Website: ulta-beauty
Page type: address-validator
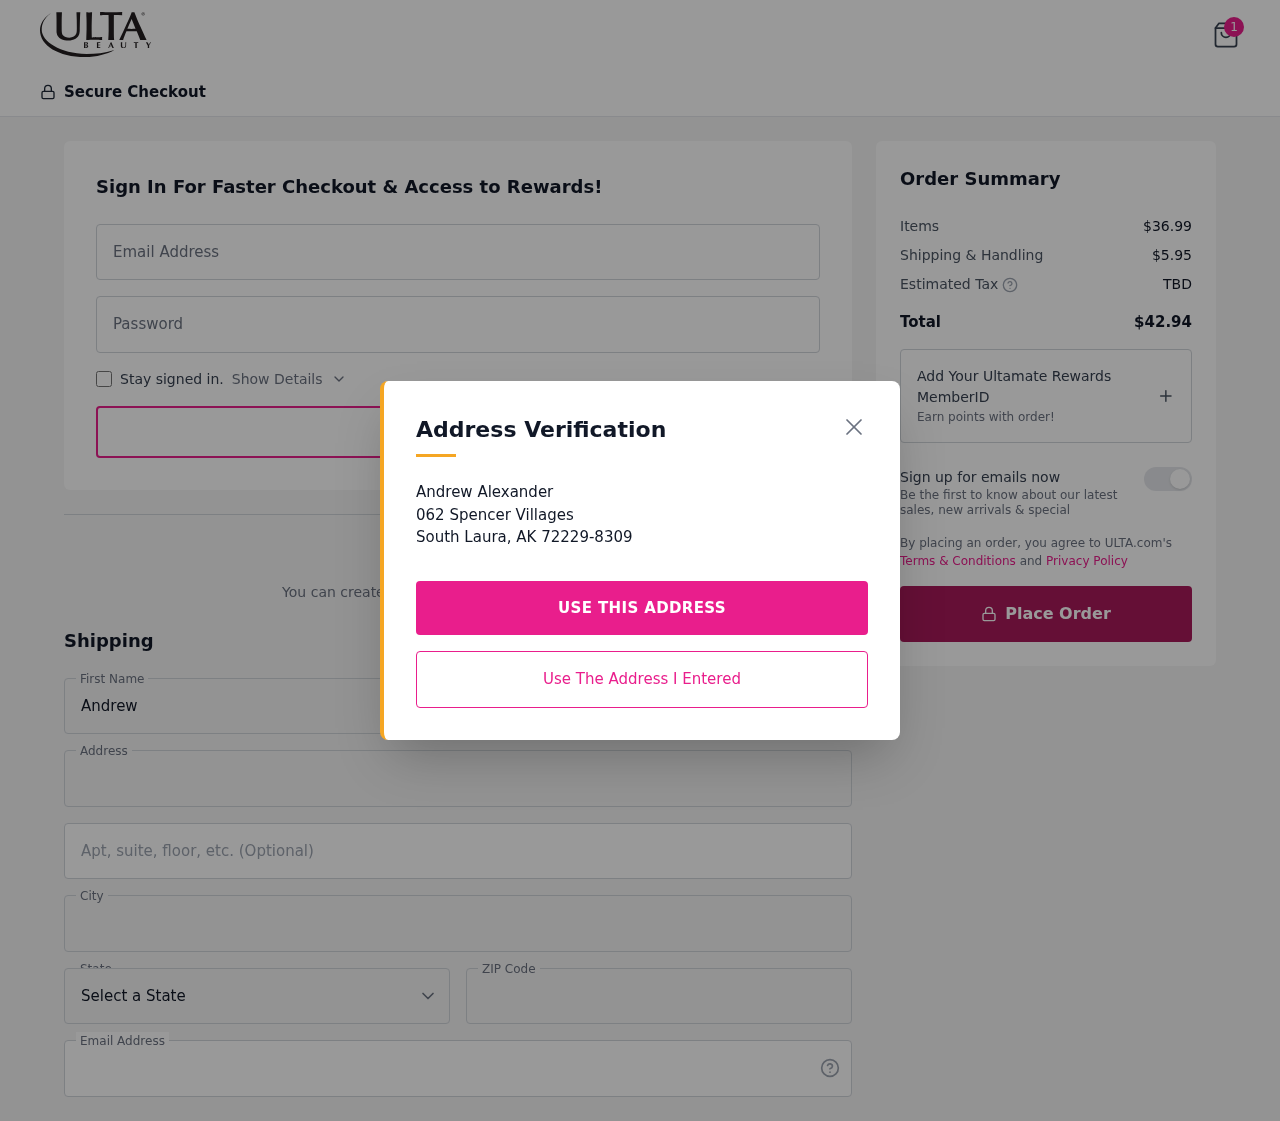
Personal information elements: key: PII_CITY
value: South Laura
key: PII_EMAIL
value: aalexander@gmail.com
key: PII_FIRSTNAME
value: Andrew
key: PII_LASTNAME
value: Alexander
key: PII_POSTCODE
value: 72229
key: PII_STATE_ABBR
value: AK
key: PII_STREET
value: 062 Spencer Villages
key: PII_STREET2
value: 062 Spencer Villages
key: PII_FULLNAME2
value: Andrew Alexander
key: PII_CITY2
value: South Laura
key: PII_STATE_ABBR2
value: AK
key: PII_POSTCODE_FULL
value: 72229
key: PII_POSTCODE_EXT
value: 8309
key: PII_POSTCODE_NUMERIC
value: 72229
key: PII_POSTCODE_EXT_NUMERIC
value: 8309
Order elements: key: ORDER_NUM_ITEMS
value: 1
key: ORDER_SUBTOTAL
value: $36.99
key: ORDER_SHIPPING_COST
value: $5.95
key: ORDER_TOTAL
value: $42.94